Interaction volume radius: 5 \u00c5
Interaction volume height: 15 \u00c5
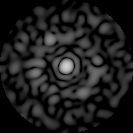
Disorder parameter: 0.8215